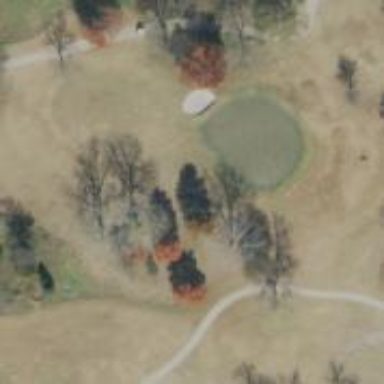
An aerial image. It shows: View of golf hole.